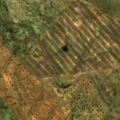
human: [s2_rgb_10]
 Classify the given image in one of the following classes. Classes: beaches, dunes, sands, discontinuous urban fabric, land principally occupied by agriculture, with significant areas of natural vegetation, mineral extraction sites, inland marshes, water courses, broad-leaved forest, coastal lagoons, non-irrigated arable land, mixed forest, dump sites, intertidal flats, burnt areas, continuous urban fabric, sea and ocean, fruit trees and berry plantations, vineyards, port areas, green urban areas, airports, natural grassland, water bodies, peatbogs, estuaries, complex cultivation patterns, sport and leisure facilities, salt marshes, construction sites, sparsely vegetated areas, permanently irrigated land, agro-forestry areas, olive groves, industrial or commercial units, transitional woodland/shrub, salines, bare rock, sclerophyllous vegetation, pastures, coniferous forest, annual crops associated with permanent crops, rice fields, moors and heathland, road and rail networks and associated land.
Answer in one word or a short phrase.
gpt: non-irrigated arable land, agro-forestry areas, sclerophyllous vegetation, transitional woodland/shrub